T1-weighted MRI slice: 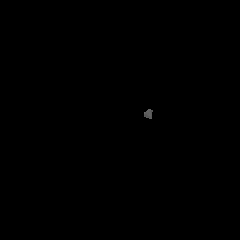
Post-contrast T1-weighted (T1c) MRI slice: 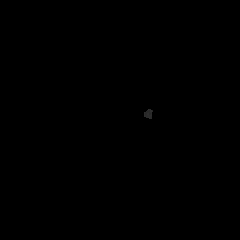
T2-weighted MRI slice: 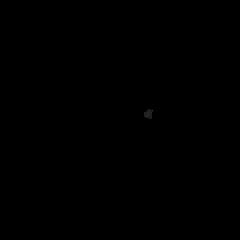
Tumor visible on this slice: no